Question: How do I execute a specific code block for 'only' the first iteration of a loop?

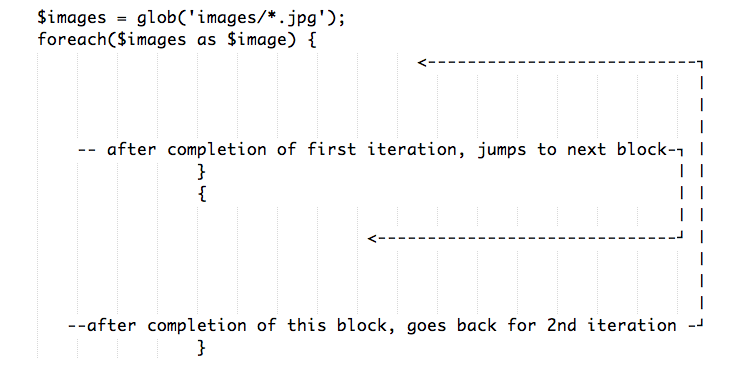
Answer: What you're asking for sounds somewhat like <URL>, which in general isn't good practice, and won't work for you.
Seeing as how it looks like you want the 2nd code block to execute every time the first one is iterated, is there any reason why you can't just put the 2nd code block within the first?
Put code block #2 in a function and call the function:
'''
foreach ($images as $image) {
someFunction();
}
function someFunction() {
// do something
}
'''
pass 'someFunction()' variable(s) if you need to. Have it return a value and assign the returned value to a variable for your loop if you have to.